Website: apple
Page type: customer-info-address
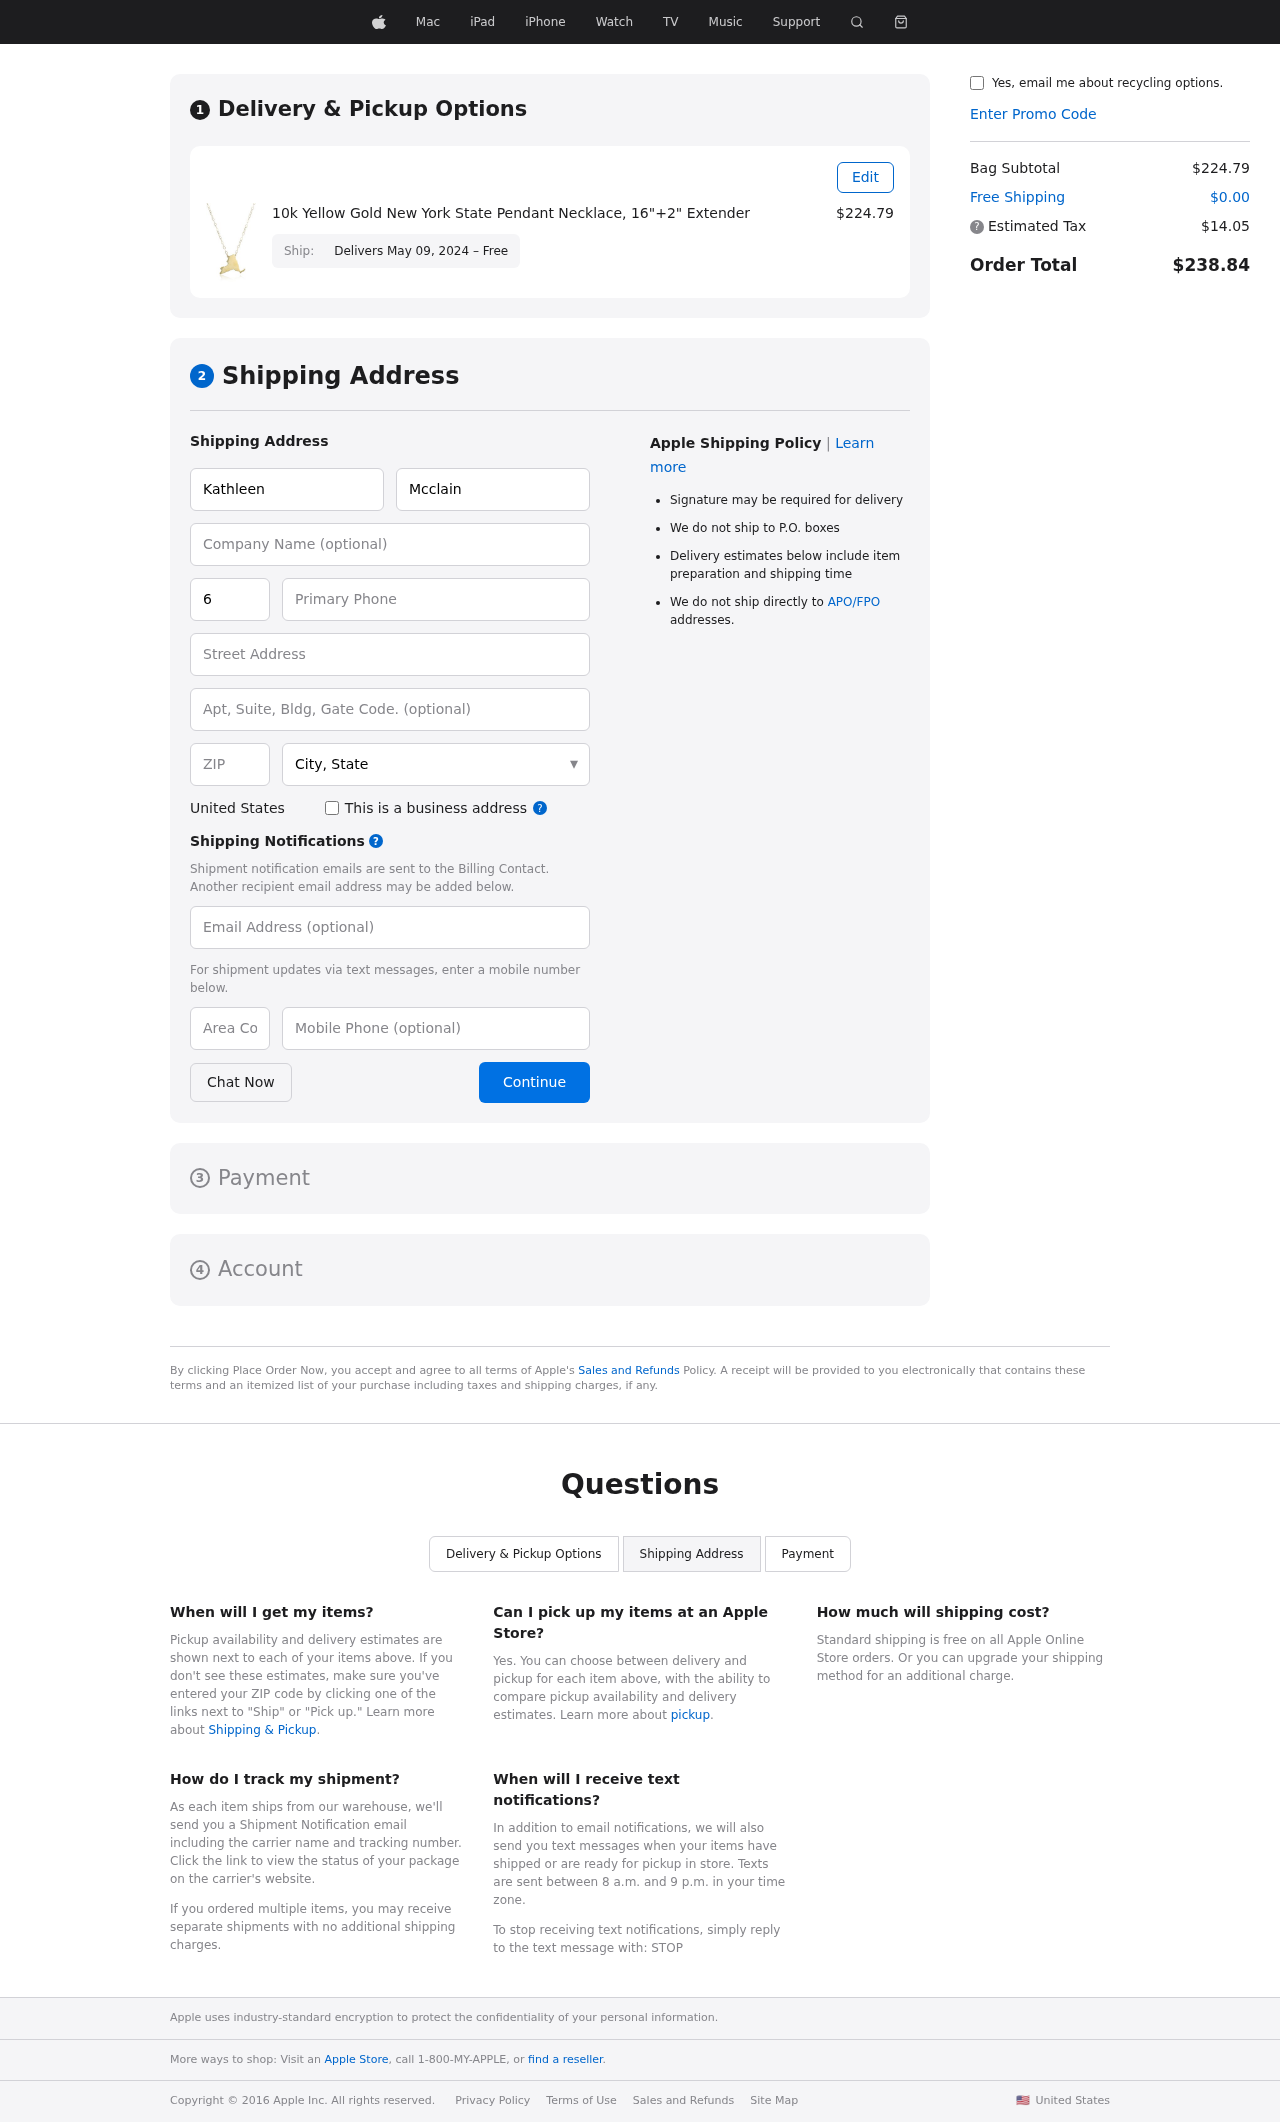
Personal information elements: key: PII_CITY_STATE
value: West Megan, GU
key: PII_COUNTRY
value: United States
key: PII_EMAIL
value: kathleen.mcclain@gmail.com
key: PII_FIRSTNAME
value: Kathleen
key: PII_LASTNAME
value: Mcclain
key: PII_PHONE
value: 6975171700
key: PII_PHONE_AREA
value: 697
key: PII_POSTCODE
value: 39431
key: PII_STREET
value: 7261 Vincent Skyway
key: PII_STREET2
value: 0860 Wilson Tunnel
Product elements: key: PRODUCT1_NAME
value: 10k Yellow Gold New York State Pendant Necklace, 16"+2" Extender
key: PRODUCT1_PRICE
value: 224.79
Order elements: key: ORDER_DELIVERY_DATE
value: Delivers May 09, 2024 – Free
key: ORDER_SUBTOTAL
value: $224.79
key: ORDER_SHIPPING_COST
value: $0.00
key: ORDER_TAX
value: $14.05
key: ORDER_TOTAL
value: $238.84